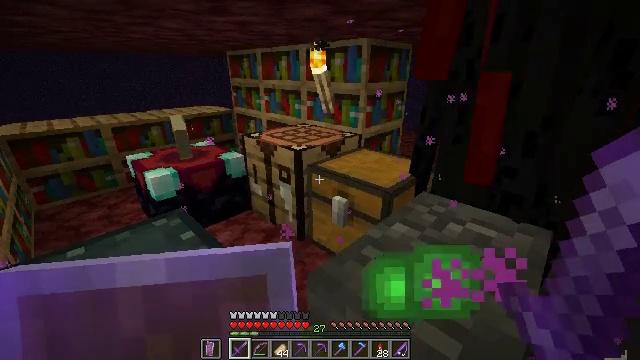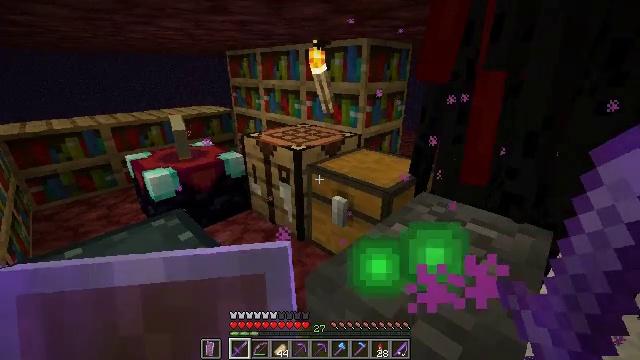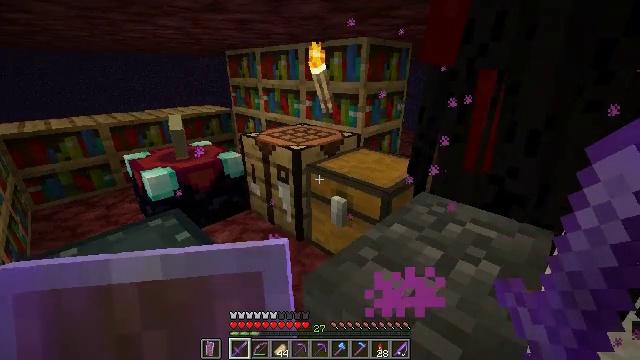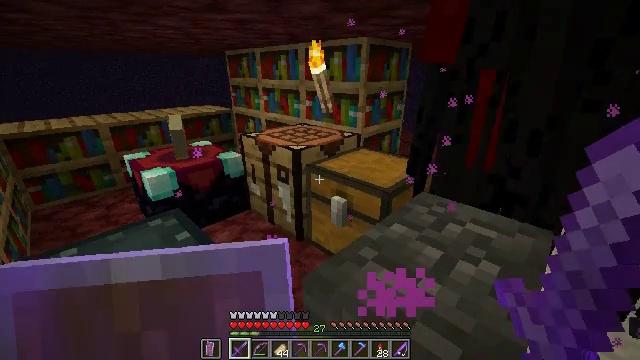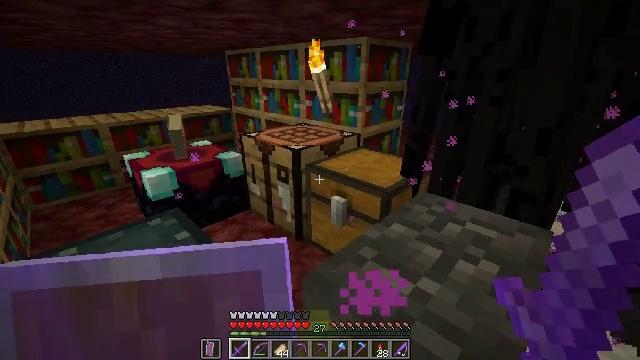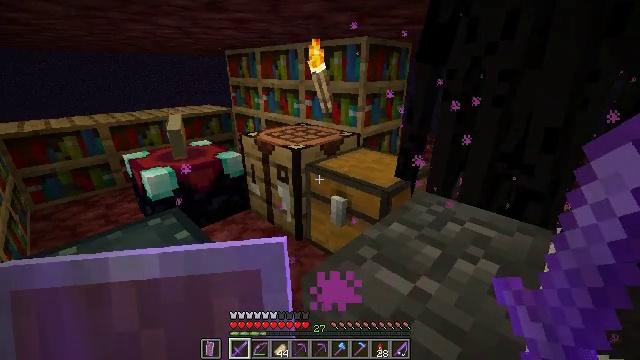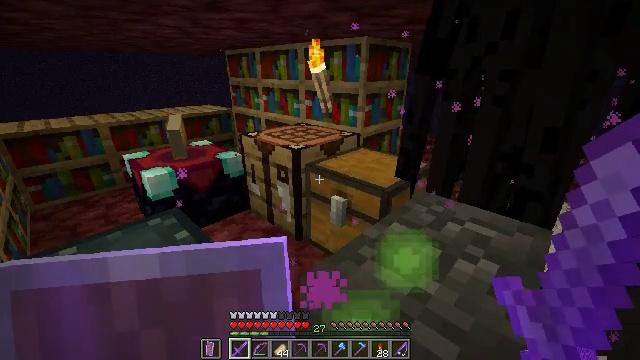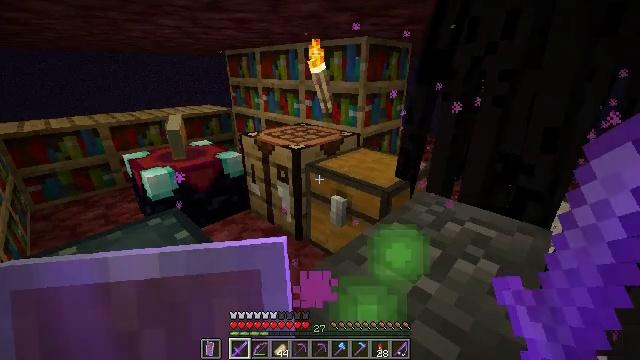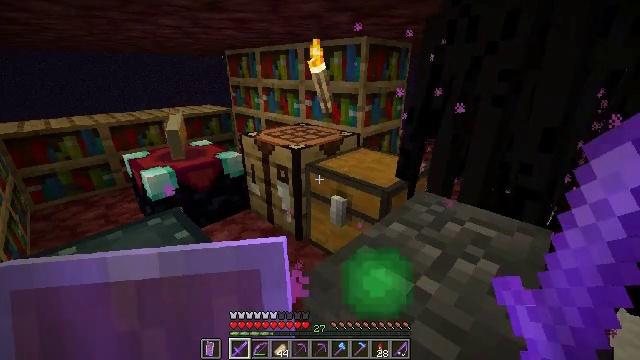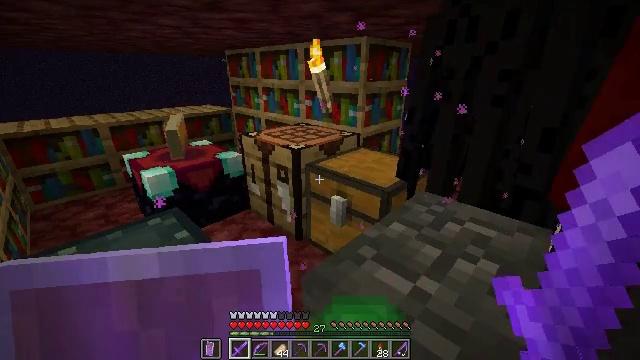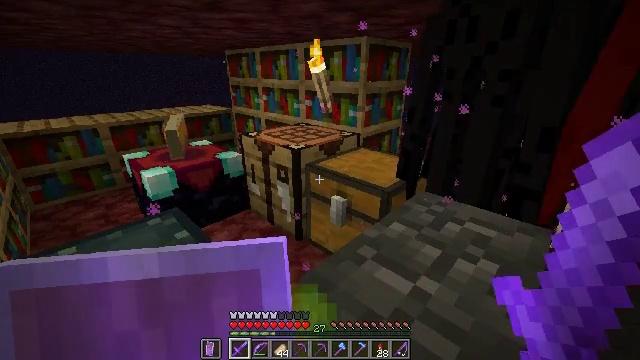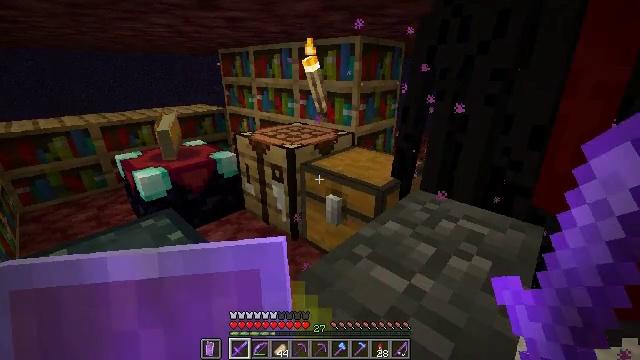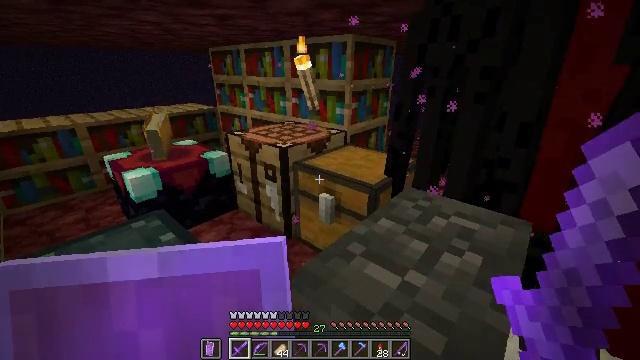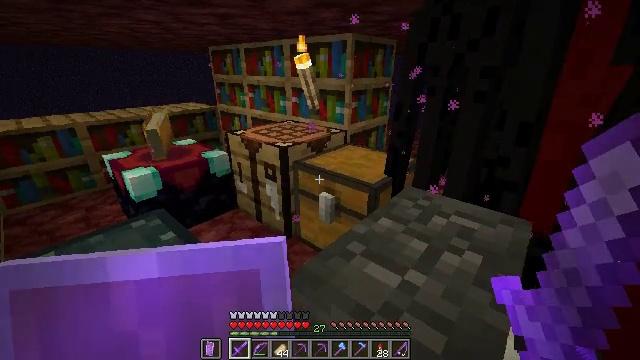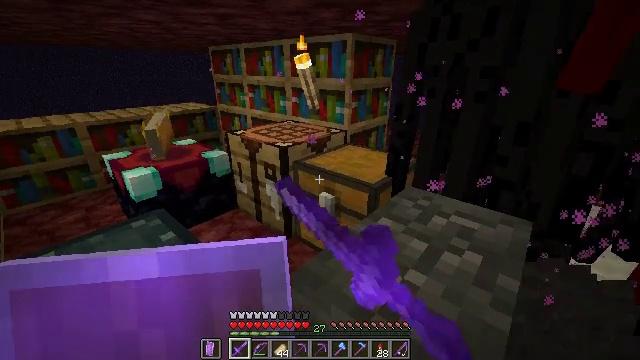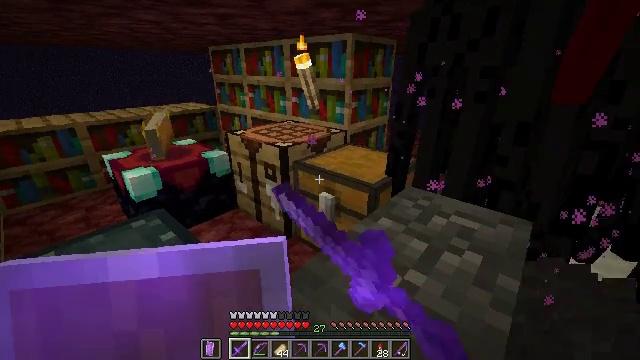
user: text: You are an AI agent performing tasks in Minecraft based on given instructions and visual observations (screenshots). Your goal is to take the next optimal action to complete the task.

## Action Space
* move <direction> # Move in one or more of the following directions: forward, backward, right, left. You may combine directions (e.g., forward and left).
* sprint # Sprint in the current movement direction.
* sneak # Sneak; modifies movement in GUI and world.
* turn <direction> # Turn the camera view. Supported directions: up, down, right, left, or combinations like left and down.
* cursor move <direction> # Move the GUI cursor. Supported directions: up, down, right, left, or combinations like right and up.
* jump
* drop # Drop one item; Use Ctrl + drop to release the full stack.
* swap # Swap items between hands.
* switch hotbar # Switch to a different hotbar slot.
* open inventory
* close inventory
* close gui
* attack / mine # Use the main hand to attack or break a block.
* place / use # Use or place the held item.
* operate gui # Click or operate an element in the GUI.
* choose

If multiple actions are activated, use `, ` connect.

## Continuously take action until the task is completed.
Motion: motion action
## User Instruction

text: Mine the white shulker box.
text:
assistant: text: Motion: no_op
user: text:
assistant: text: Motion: no_op
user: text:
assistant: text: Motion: no_op
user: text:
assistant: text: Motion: no_op
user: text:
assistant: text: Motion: no_op
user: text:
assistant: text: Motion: no_op
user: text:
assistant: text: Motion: no_op
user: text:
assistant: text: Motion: no_op
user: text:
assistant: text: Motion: no_op
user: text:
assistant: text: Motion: no_op
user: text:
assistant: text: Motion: turn right
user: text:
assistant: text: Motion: turn right
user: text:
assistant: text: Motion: use / place
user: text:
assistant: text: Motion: use / place
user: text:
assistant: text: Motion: use / place
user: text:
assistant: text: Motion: use / place
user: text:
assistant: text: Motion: no_op
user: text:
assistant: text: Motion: no_op
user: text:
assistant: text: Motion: no_op
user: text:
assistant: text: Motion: no_op
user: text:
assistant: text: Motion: no_op
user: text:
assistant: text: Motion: no_op
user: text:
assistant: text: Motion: no_op
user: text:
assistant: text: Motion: no_op
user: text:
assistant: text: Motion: no_op
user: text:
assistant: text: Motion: turn up
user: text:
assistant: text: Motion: turn left and up
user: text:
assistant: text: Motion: turn up
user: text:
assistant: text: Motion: no_op
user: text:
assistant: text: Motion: turn left